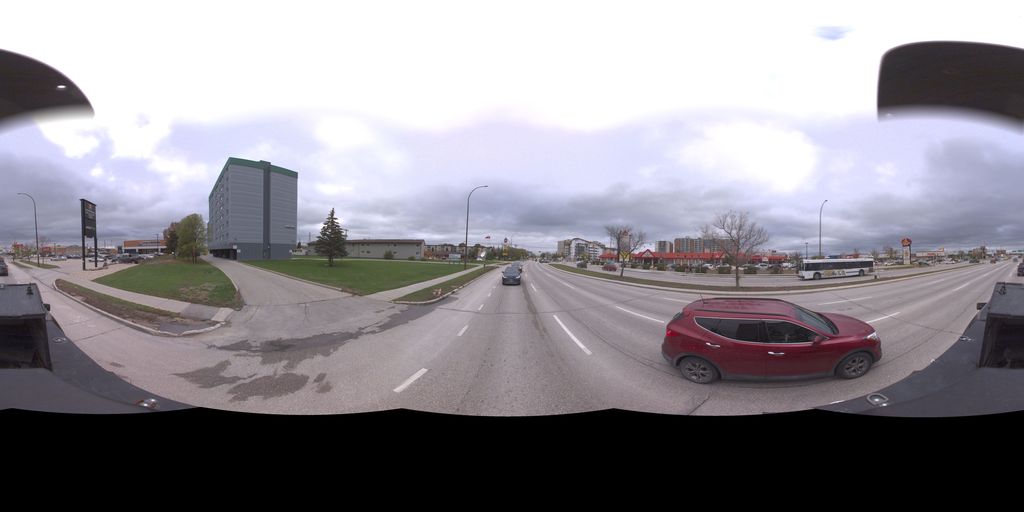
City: winnipeg